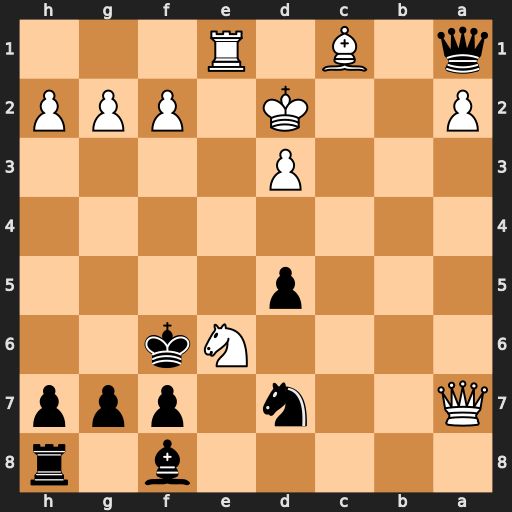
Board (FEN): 5b1r/Q2n1ppp/4Nk2/3p4/8/3P4/P2K1PPP/q1B1R3
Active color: b
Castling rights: -
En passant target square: -
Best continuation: Bb4+ Kd1 fxe6